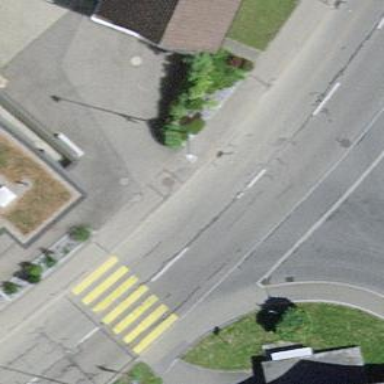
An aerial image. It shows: Secondary road with asphalt surface.